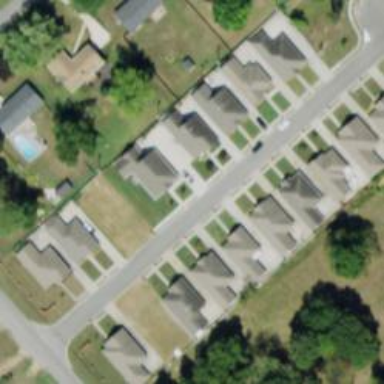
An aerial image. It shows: Neighborhood.